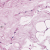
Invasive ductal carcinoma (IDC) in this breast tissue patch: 0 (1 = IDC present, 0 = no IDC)